Brain MRI, t2w sequence, axial 2D slice.
Patient: age 18, sex M, weight 78 kg, height 1.78 m
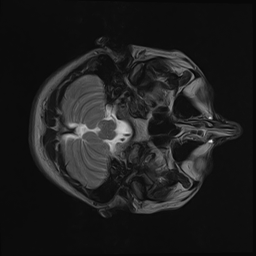